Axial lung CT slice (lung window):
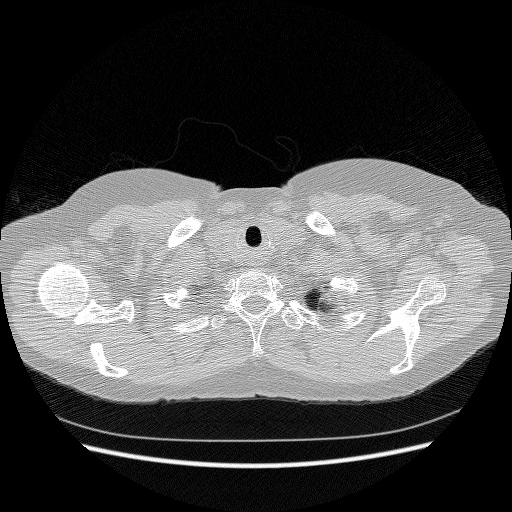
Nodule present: no